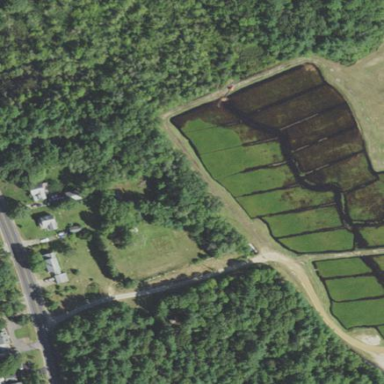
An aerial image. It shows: Marsh wetland.